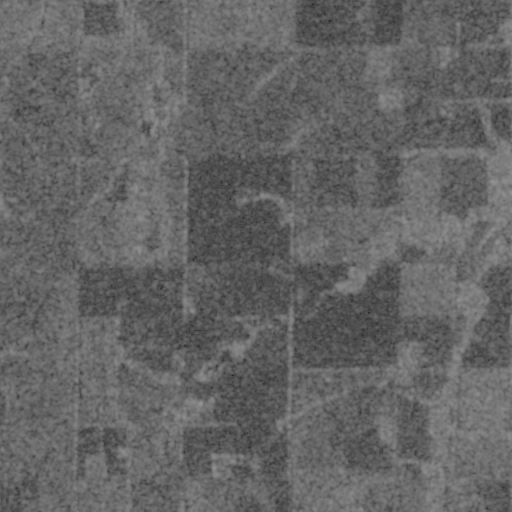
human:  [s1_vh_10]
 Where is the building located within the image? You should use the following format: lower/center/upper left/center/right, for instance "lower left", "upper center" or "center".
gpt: The building is located in the lower of the image.
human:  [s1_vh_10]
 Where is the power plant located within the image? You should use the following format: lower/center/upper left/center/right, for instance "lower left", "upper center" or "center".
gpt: There is no power plant in the image.

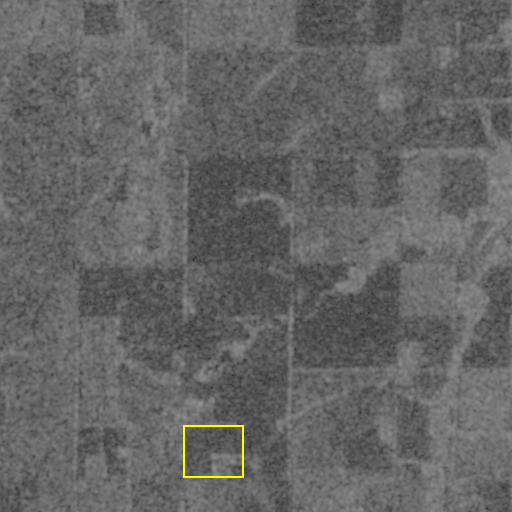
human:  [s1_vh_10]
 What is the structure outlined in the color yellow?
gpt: The structure outlined in yellow is a crop field.
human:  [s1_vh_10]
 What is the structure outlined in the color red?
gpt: There is no red outline.